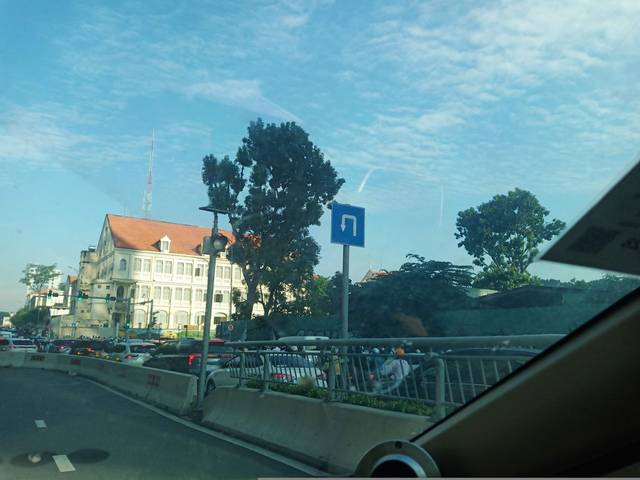
Region: Vietnam
Coordinates: 10.782, 106.7067